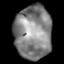
Tissue: lung
Cell type: Epithelial cells
Senescence score: 0.216
Nuclear area (px): 1957
Mean DAPI intensity: 131.14